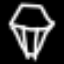
Label: diamond